Field crop: maize
Growth stage: 2
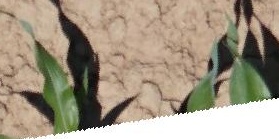
Species: maize